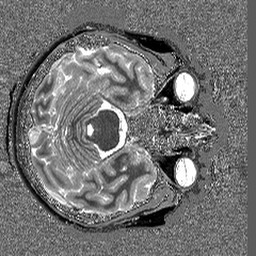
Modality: T1map
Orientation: axial
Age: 24
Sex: female
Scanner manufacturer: siemens
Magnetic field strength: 3 T
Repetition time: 5 s
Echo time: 0.00298 s